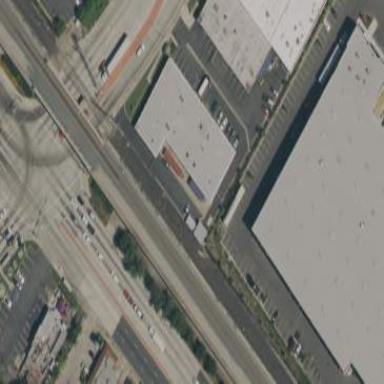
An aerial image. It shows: Industrial building.